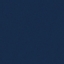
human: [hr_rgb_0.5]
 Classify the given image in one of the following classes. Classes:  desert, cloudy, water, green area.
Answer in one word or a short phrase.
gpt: water